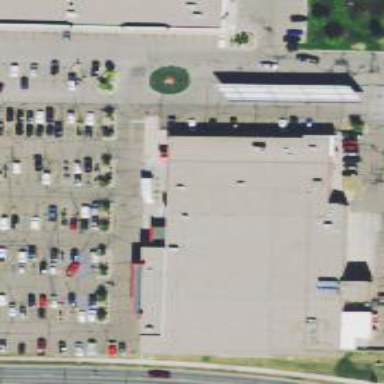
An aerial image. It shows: View of supermarket building.